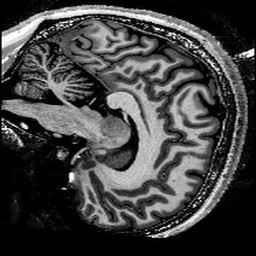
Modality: T1w
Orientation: sagittal
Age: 24
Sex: male
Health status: healthy
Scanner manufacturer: siemens
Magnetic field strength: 9.4 T
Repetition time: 6 s
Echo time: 0.003 s